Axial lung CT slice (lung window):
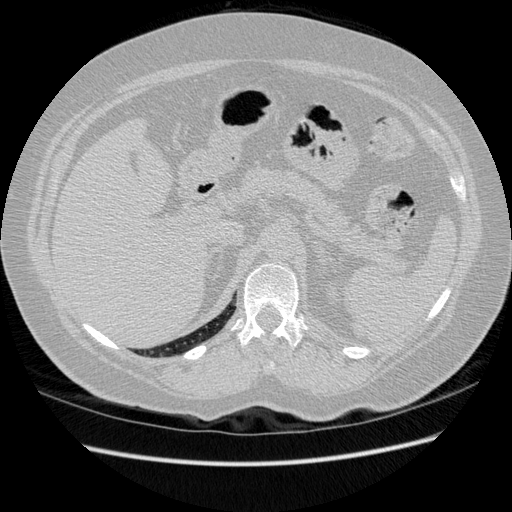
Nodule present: no